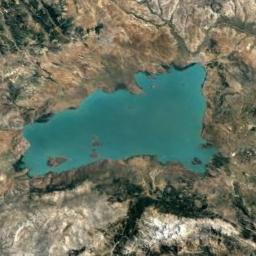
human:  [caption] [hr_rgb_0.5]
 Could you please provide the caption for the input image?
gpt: The ground is uneven around the lake .

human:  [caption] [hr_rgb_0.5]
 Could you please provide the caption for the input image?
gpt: The lake in the picture looks like a triangle .

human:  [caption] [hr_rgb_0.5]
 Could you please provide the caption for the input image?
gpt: An irregularly shaped pale blue lake surrounded by yellow-brown mountains with sparse green vegetation .

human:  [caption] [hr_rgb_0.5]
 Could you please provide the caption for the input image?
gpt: The lake lies in a mountainous area and the water is green .

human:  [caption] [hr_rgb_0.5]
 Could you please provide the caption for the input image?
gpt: The blue lake is on a brown mountain with some green trees .